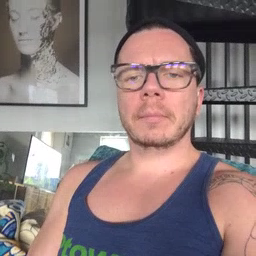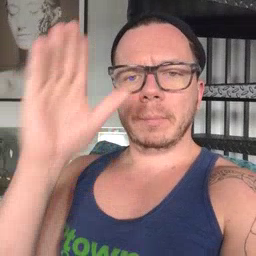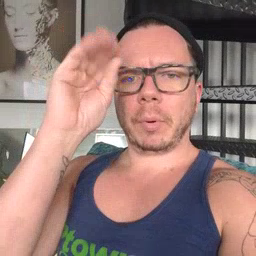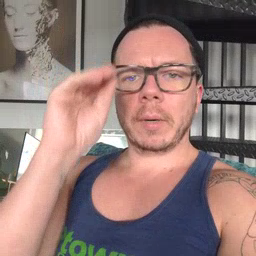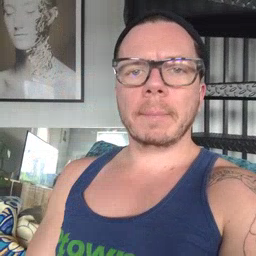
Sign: boy